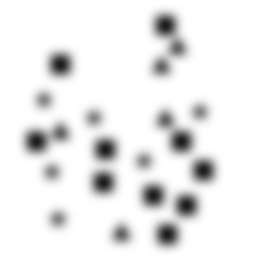
Squares: 10
Triangles: 5
Stars: 6
Total shapes: 21